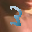
Label: 3